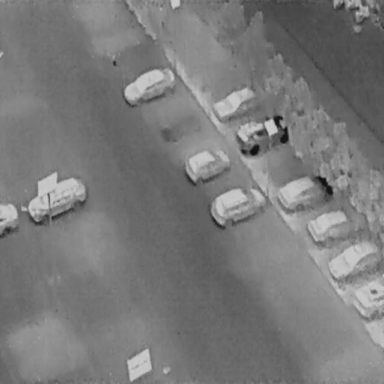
There are 15 objects shown in the infrared image, including 11 Cars, and four Bicycles.